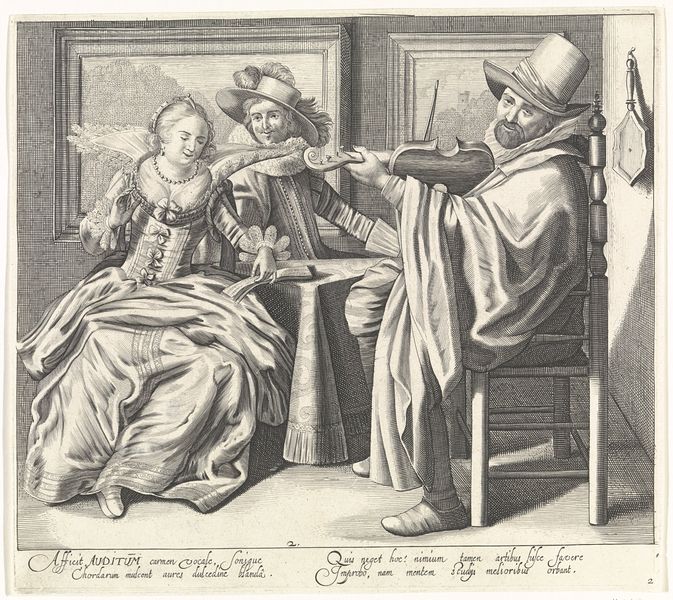
Titel: Auditus / Het Gehoor
Künstler: Cornelis van Kittensteyn
Standort: Amsterdam
Institution: Rijksmuseum
Schlagwörter: mann, sitzen, fenster, frau, grau, handschuh, hut, hüte, kleid, männer, raum, schwarz, skizze, stuhl, weiss, zeichnung, gesellschaft, tanz, kragen, bild, niederlande, musik, musiker, england, schrift, graphik, weib, weiber, freizeit, vergnügen, inschrift, musizieren, schwarz weiss, radierung, stich, titel, text, entspannung, geige, geiger, violine, adelig, hochzeit, kupferstich, niderlande, fau, pfanne, hausmusik